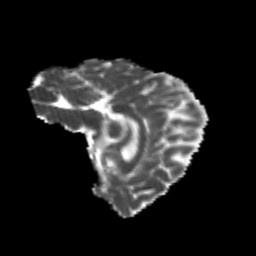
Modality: MD
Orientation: sagittal
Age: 20
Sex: female
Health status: healthy
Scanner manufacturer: philips
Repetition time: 7.391 s
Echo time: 0.08599 s